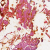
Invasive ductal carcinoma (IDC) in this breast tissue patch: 0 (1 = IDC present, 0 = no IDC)